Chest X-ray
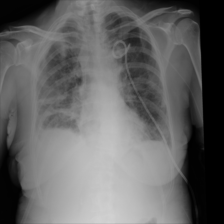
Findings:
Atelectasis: negative
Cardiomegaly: negative
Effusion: negative
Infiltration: negative
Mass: negative
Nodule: negative
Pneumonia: negative
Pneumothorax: negative
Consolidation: negative
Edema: negative
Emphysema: negative
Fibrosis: negative
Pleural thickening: negative
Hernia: negative